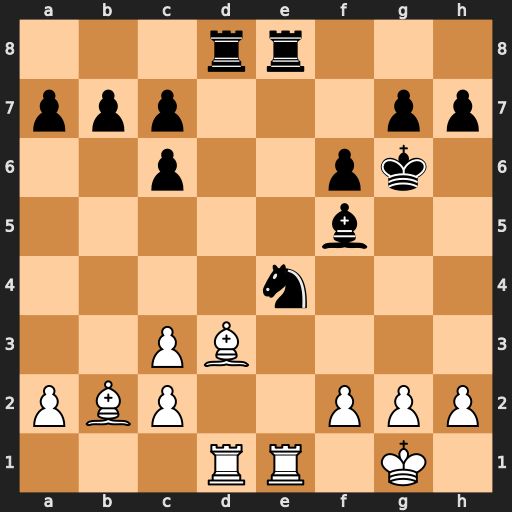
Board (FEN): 3rr3/ppp3pp/2p2pk1/5b2/4n3/2PB4/PBP2PPP/3RR1K1
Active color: w
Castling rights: -
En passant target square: -
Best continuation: g4 Bxg4 Rxe4 Rxd3 Rxg4+